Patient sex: M
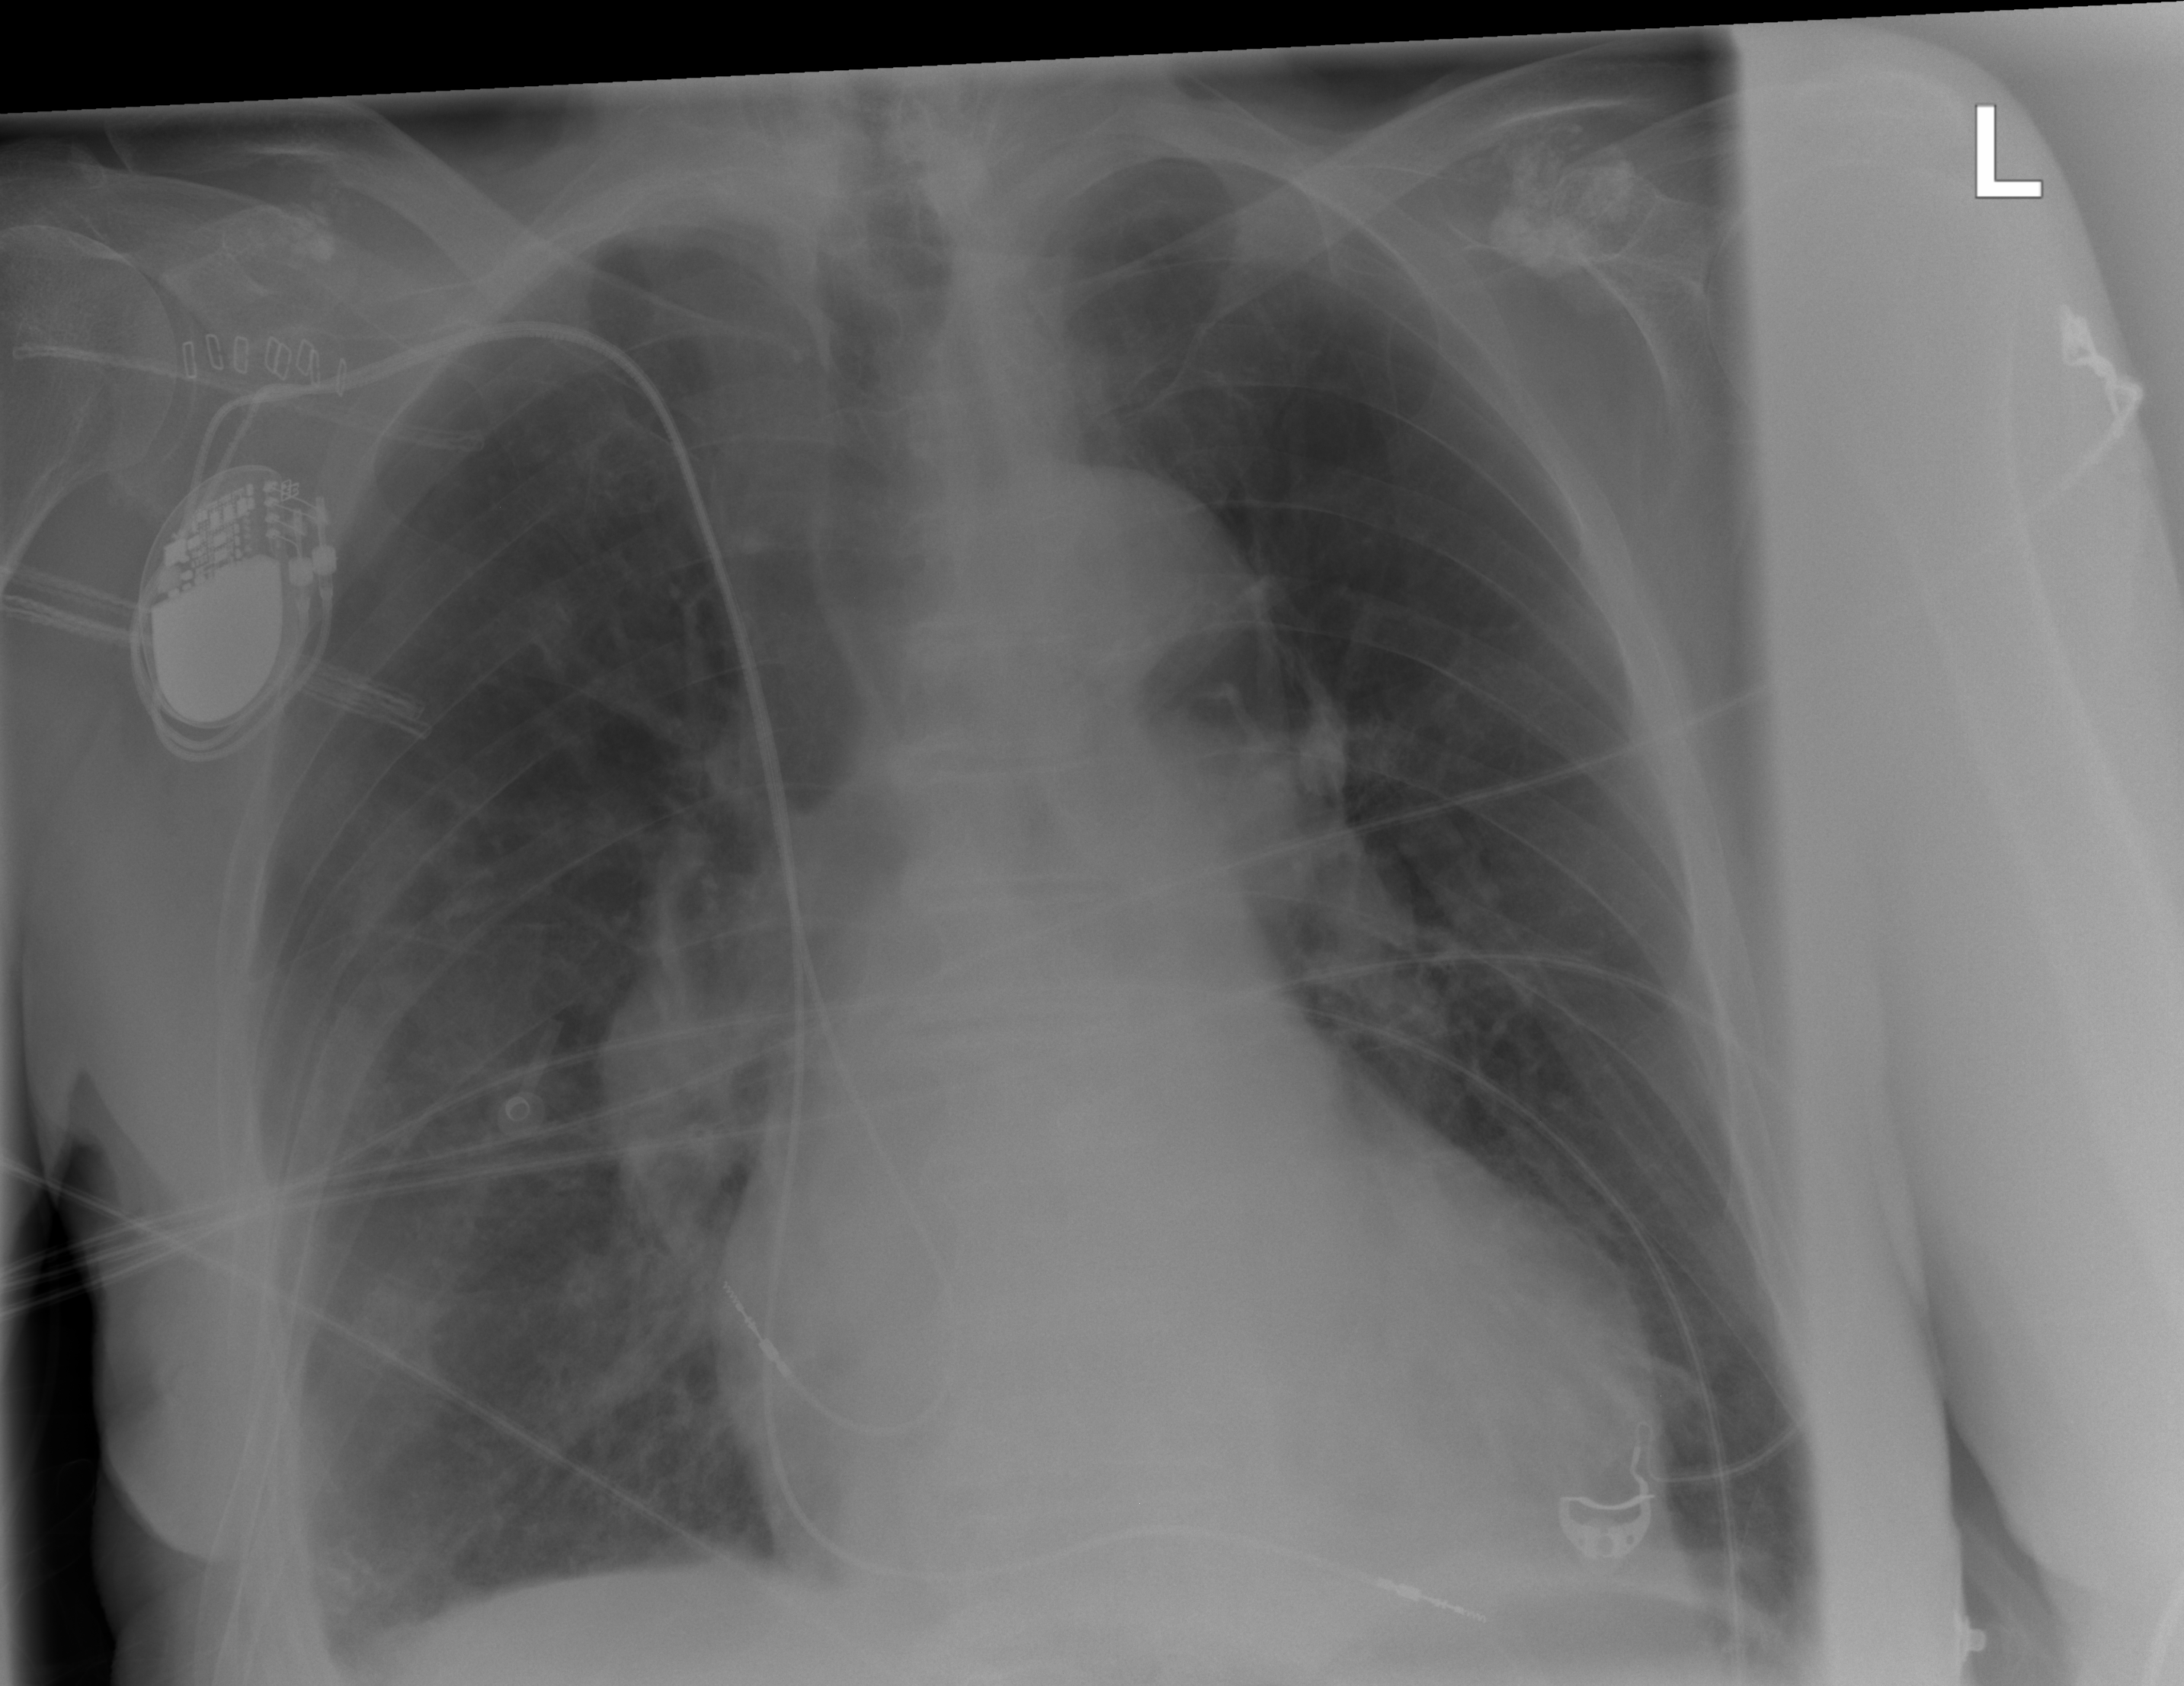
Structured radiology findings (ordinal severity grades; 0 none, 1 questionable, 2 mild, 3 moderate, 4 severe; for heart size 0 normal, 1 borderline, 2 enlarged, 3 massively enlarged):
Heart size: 2
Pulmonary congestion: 2
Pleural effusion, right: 0
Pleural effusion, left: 0
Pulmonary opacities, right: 0
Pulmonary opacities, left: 0
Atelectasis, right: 0
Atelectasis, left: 0